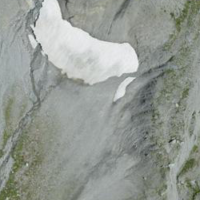
EUNIS habitat code: 48
Species observed at this site:
Gentiana bavarica
Bartsia alpina